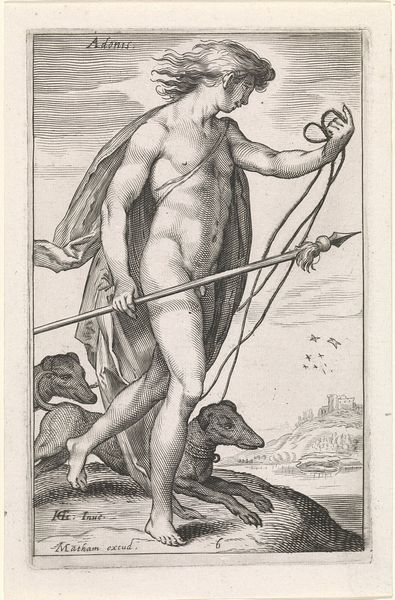
Titel: Adonis (titel op object)
Künstler: Jacob Matham
Standort: Amsterdam
Institution: Rijksmuseum
Schlagwörter: berg, mann, nackt, stadt, frau, hintergrund, hunde, schloss, gewand, mantel, halsband, laufen, nacktheit, burg, ideal, schwarz weiß, radierung, stich, waffe, lauf, jagd, jüngling, jagt, speer, kupferstich, diana, klassisch, adonis, ganze figur, mythios